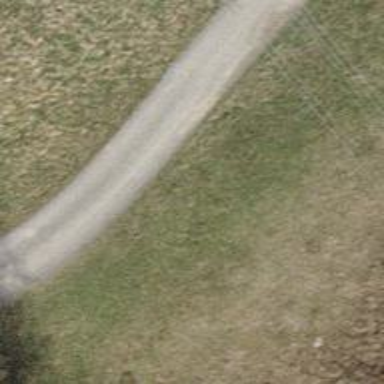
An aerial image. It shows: Track with compacted grade3 surface.